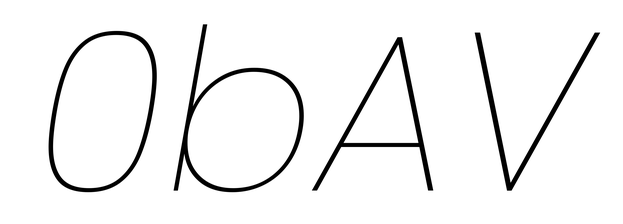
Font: Poppins-ThinItalic